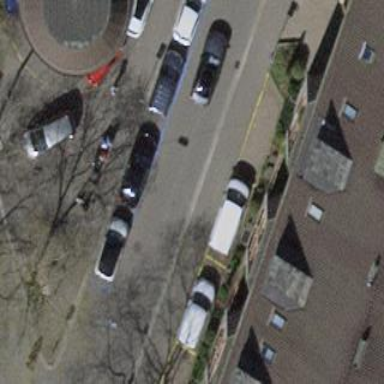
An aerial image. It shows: Parking lane.